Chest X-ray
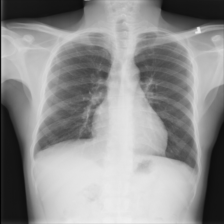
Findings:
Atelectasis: negative
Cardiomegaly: negative
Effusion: negative
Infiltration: negative
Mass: negative
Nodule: negative
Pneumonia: negative
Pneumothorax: negative
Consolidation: negative
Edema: negative
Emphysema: negative
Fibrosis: negative
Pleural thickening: negative
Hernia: negative